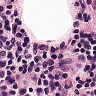
Metastatic tissue present: no